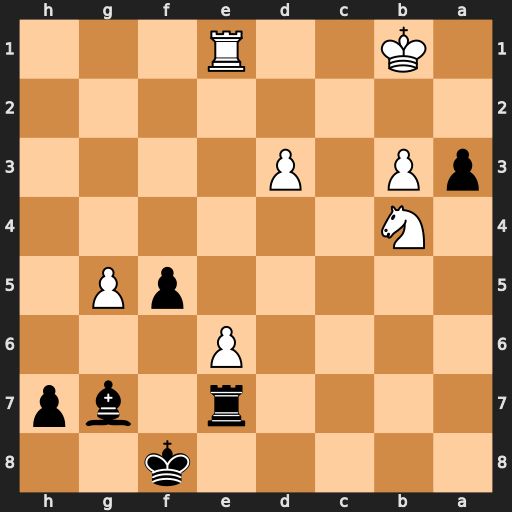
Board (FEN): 5k2/4r1bp/4P3/5pP1/1N6/pP1P4/8/1K2R3
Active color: b
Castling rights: -
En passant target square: -
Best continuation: Bc3 Rf1 Bxb4